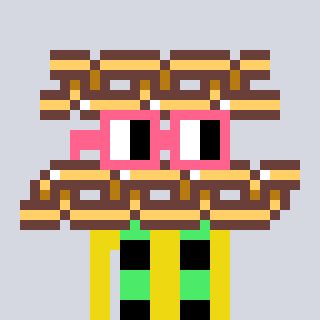
a pixel art character with square pink glasses, a chain-shaped head and a yellow-colored body on a cool background